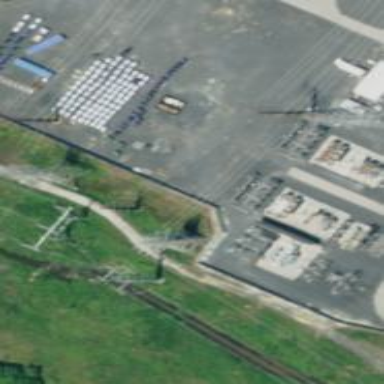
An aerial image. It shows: Power tower.